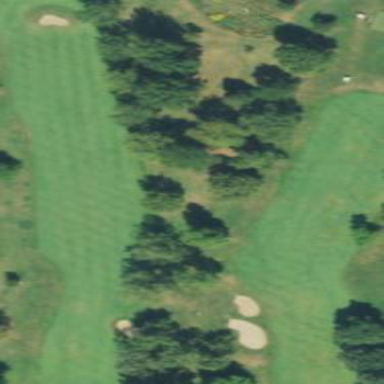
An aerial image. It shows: Golf fairway on grassy land designated for golfing activities.